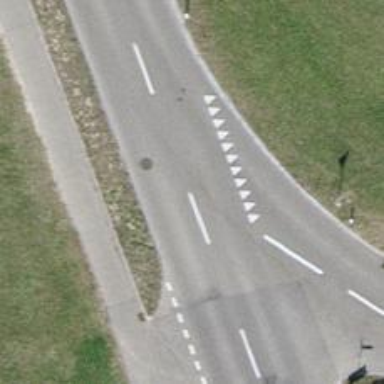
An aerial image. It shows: Tertiary road with asphalt surface.